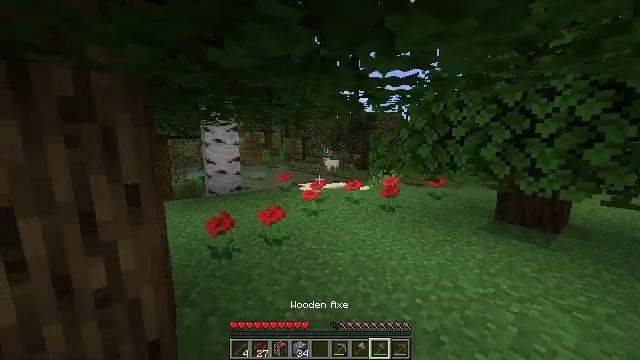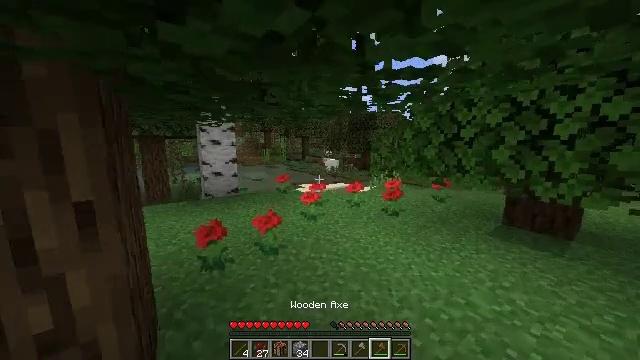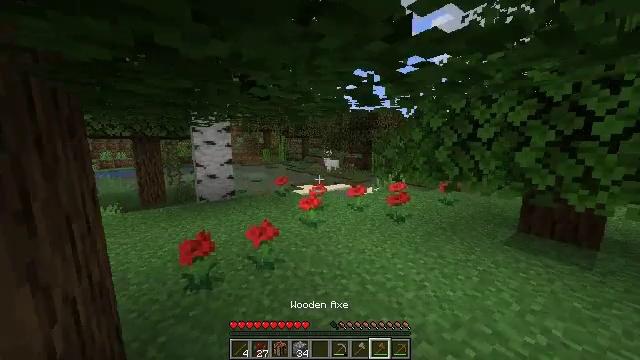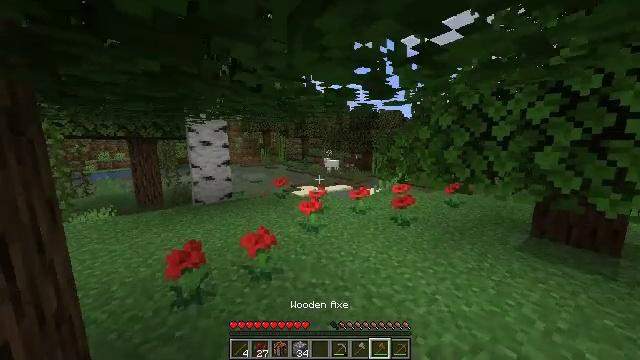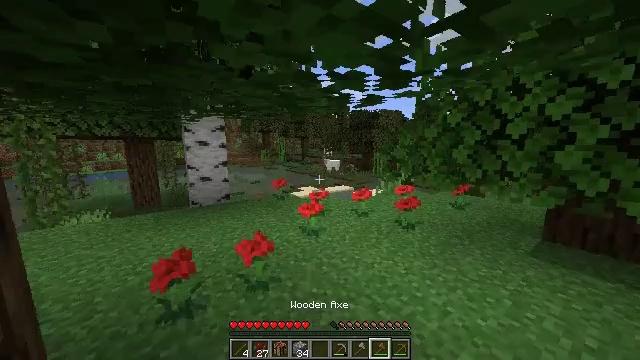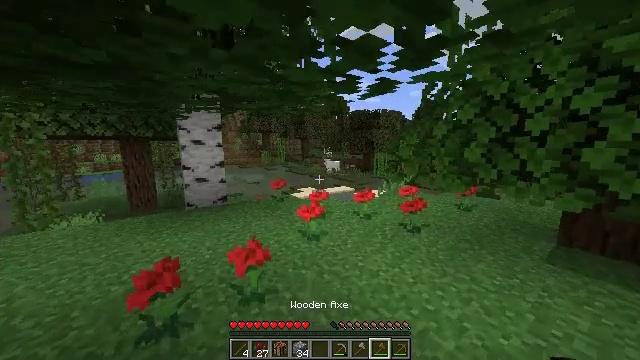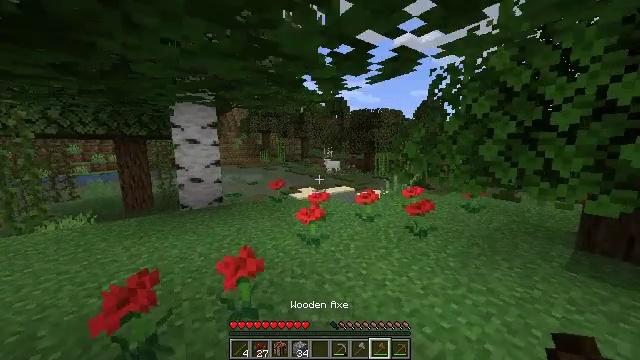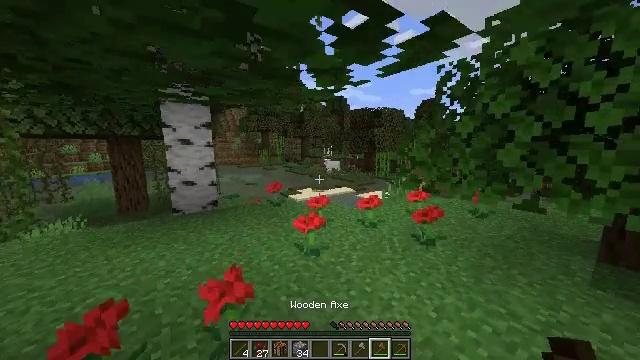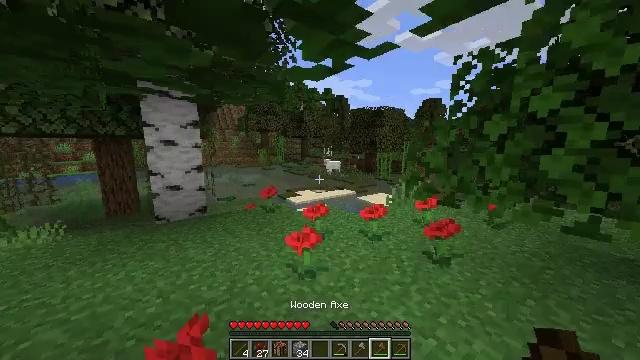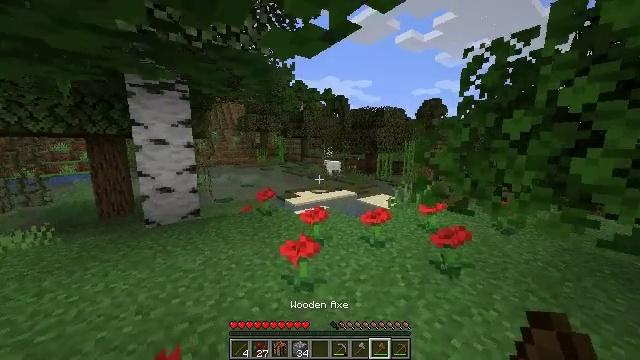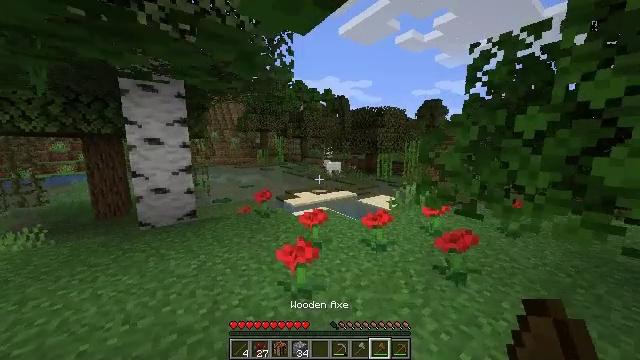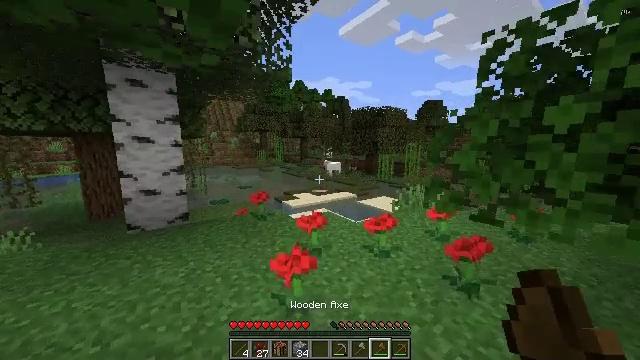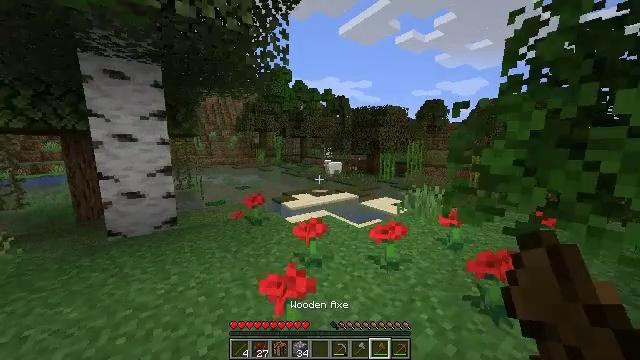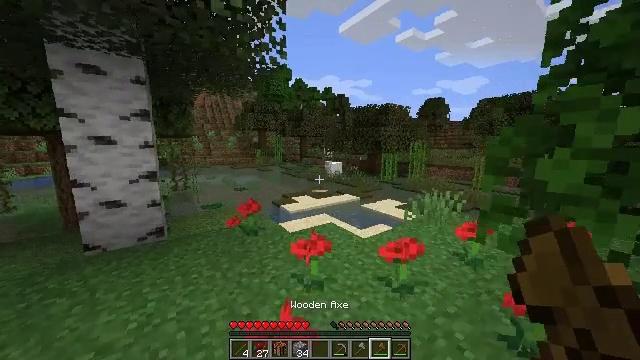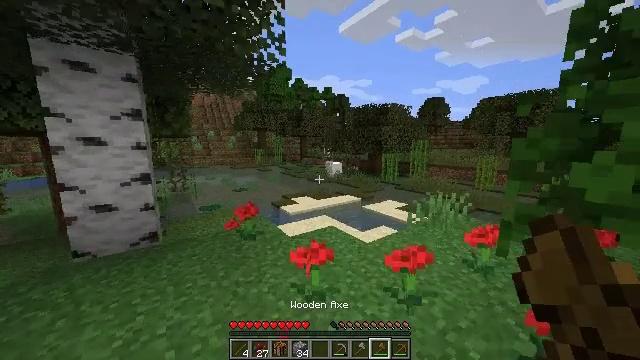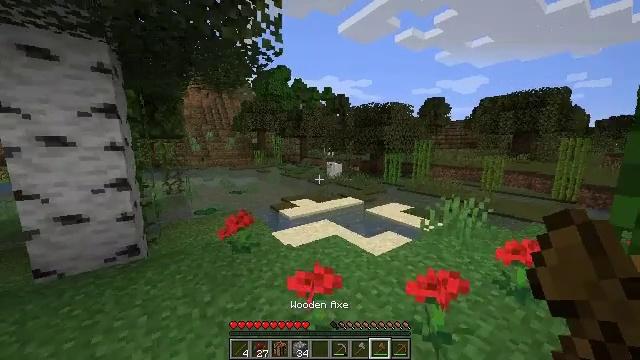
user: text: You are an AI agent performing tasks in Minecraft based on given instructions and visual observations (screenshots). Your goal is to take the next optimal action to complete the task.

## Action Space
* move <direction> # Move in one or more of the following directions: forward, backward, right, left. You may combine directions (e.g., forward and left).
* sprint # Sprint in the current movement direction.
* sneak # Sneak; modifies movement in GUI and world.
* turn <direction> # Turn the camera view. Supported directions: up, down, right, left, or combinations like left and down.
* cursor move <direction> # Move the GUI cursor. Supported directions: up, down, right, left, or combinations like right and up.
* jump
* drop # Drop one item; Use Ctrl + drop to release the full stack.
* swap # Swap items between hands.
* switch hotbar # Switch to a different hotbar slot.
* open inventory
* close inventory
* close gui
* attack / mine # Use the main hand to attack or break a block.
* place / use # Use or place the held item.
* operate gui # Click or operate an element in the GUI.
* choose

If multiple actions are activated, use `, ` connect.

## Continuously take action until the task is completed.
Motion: motion action
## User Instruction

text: Break the poppy plant.
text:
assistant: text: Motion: move forward
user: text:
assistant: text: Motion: move forward
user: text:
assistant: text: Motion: move forward
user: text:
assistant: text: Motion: move forward
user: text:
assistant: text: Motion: move forward
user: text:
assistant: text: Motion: move forward
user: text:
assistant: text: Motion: move forward
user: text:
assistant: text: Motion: move forward
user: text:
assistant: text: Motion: move forward
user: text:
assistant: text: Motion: move forward
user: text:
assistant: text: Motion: move forward
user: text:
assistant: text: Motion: move forward
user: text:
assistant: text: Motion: move forward
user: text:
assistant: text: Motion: move forward
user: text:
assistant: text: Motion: move forward
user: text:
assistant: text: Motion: move forward
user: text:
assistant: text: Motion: move forward
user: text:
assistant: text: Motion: move forward
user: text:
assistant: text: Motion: move forward and move left
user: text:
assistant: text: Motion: move forward and move left
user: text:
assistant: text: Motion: move forward and move left
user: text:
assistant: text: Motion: move forward and move left
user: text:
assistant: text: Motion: move forward and move left
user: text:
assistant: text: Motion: move forward and move left, turn right and down
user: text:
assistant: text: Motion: move forward and move left, turn right and down
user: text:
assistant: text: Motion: move forward and move left
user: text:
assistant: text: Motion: move forward and move left, turn right and down
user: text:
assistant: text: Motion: move forward and move left, turn right
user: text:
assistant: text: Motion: move forward and move left
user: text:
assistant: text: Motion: move forward and move left